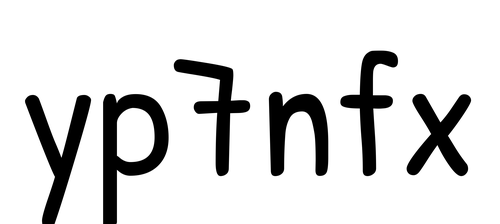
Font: PatrickHand-Regular